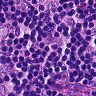
Metastatic tissue present: yes